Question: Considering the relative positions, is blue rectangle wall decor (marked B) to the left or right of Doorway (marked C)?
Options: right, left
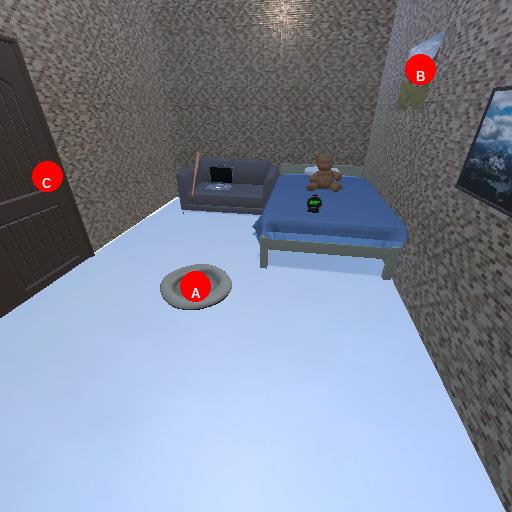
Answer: right